Interaction volume radius: 5 \u00c5
Interaction volume height: 15 \u00c5
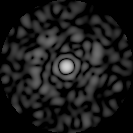
Disorder parameter: 0.8227